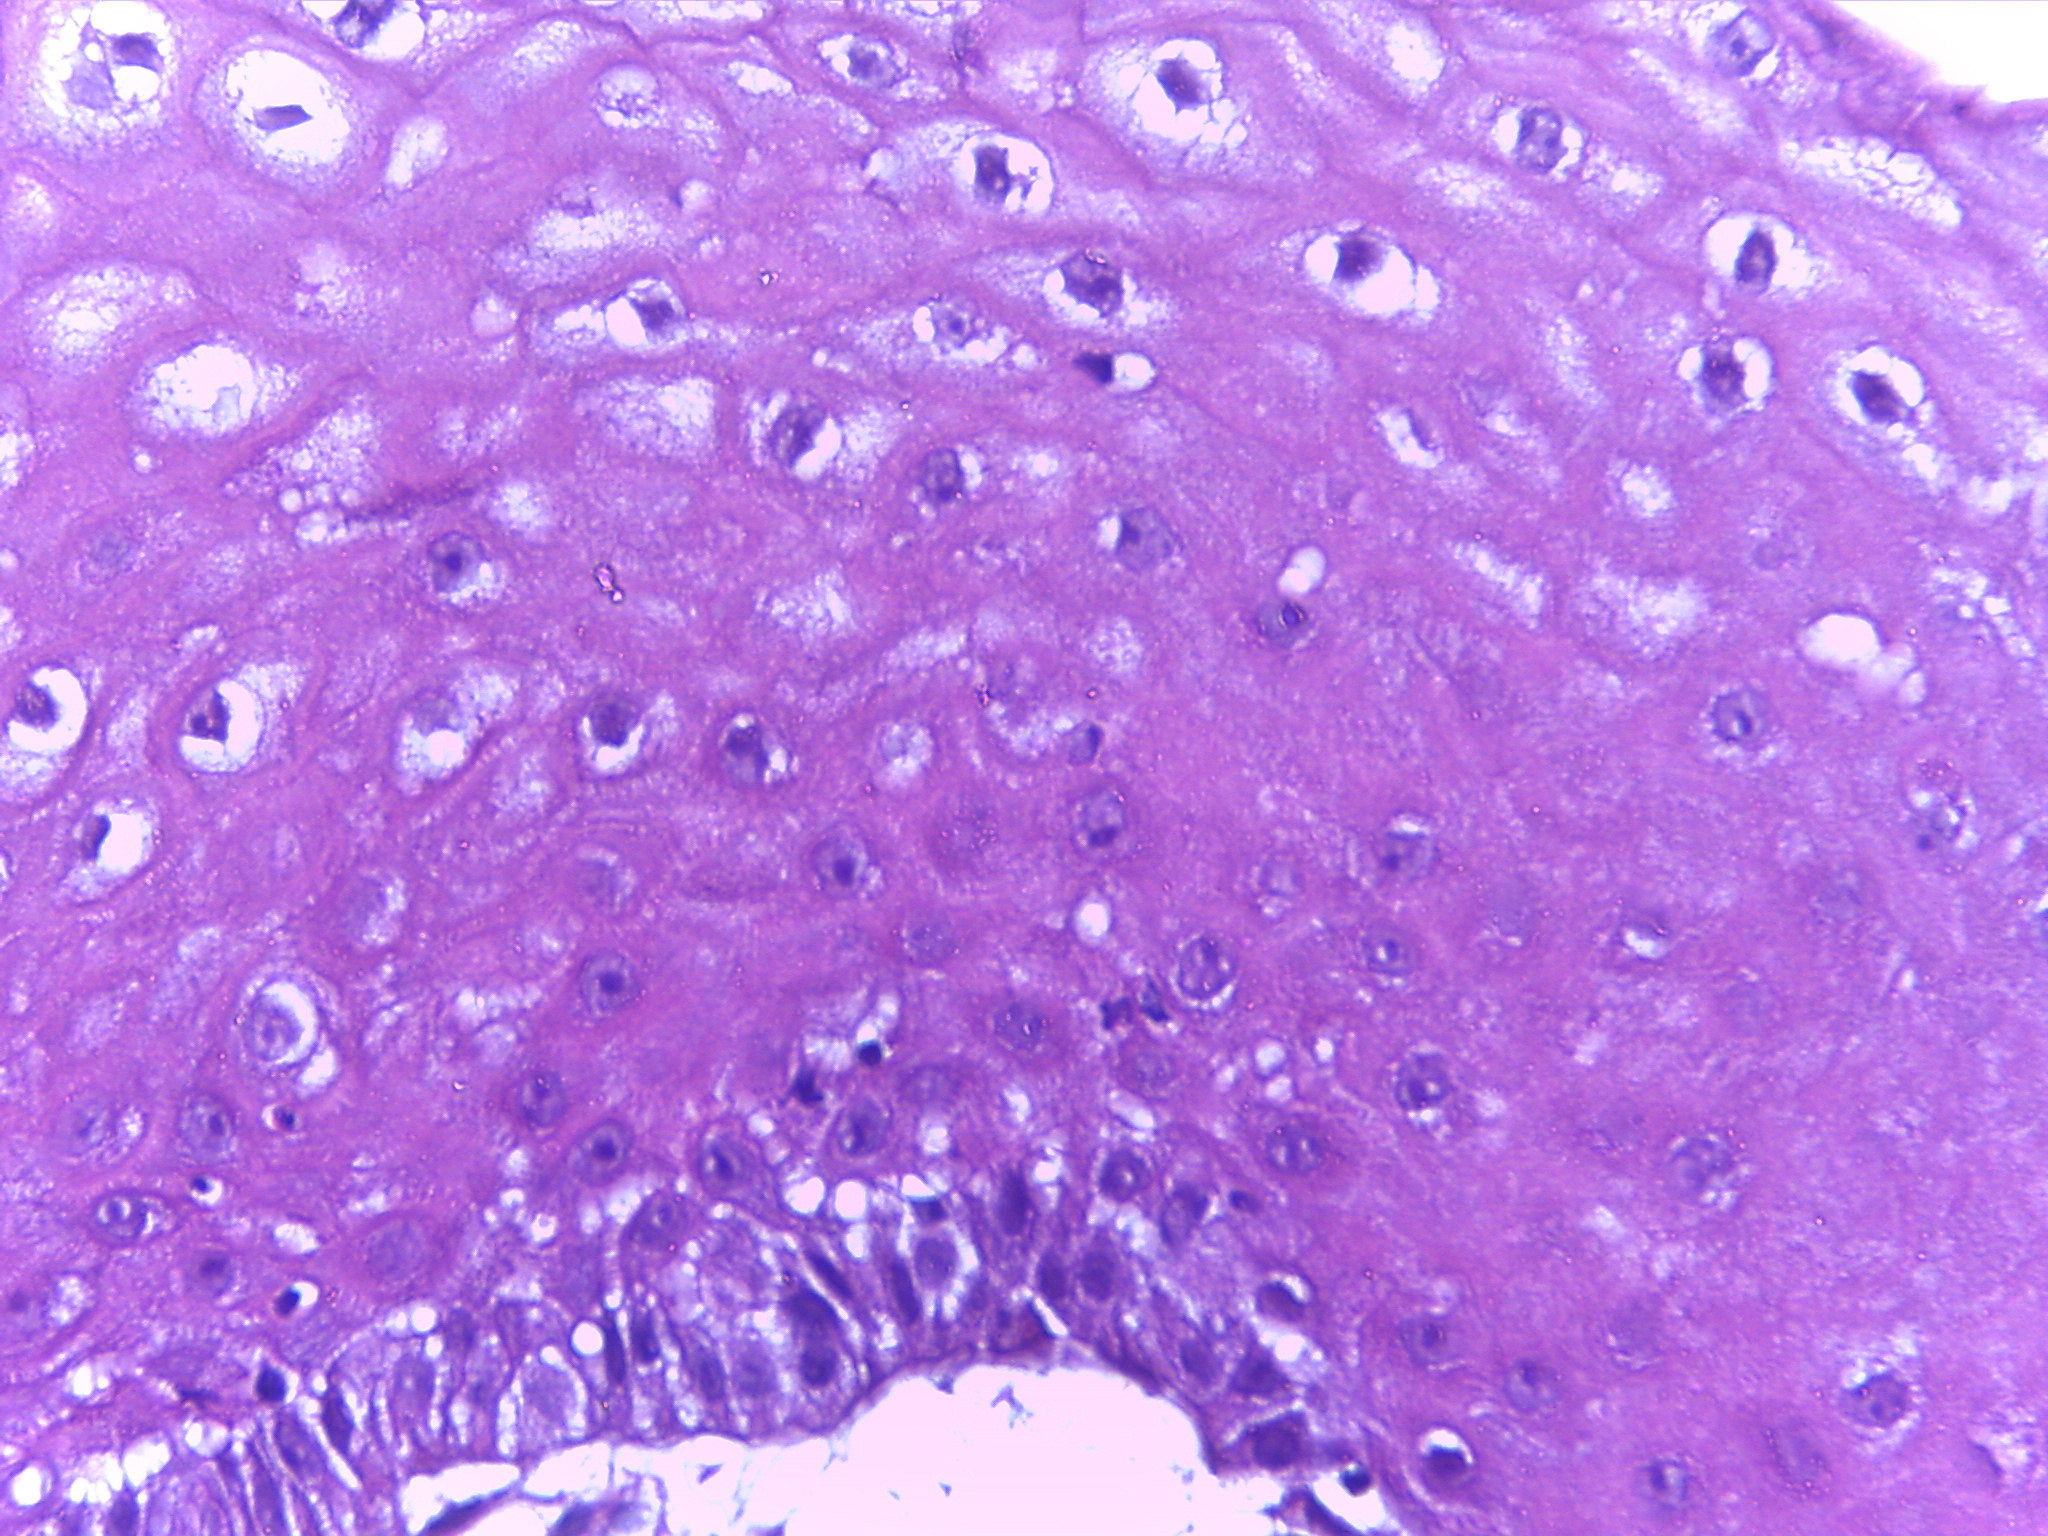
Diagnosis: Normal